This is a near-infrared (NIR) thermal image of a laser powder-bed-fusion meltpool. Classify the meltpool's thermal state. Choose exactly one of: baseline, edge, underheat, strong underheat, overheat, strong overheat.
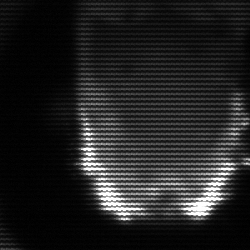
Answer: baseline